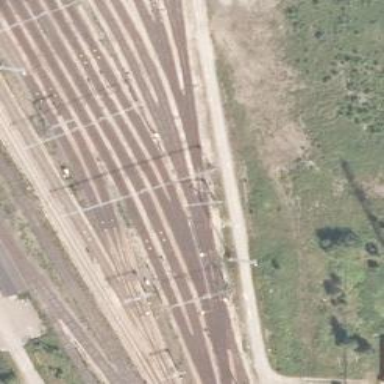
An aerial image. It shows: Rail siding with electrified contact lines.